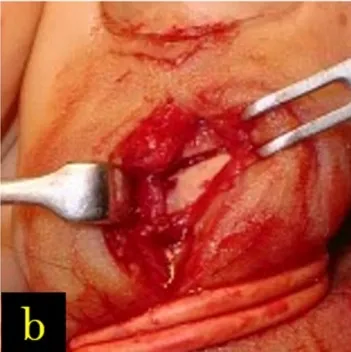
(b) The sesamoid bone was pushed out with an elevator and reduced whilst pulling the distal phalanx.
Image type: medical_photograph (other_medical_photograph)